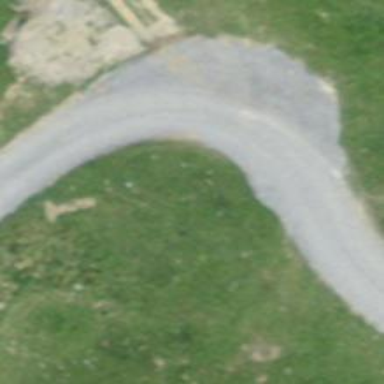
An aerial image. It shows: Passing place on the road.